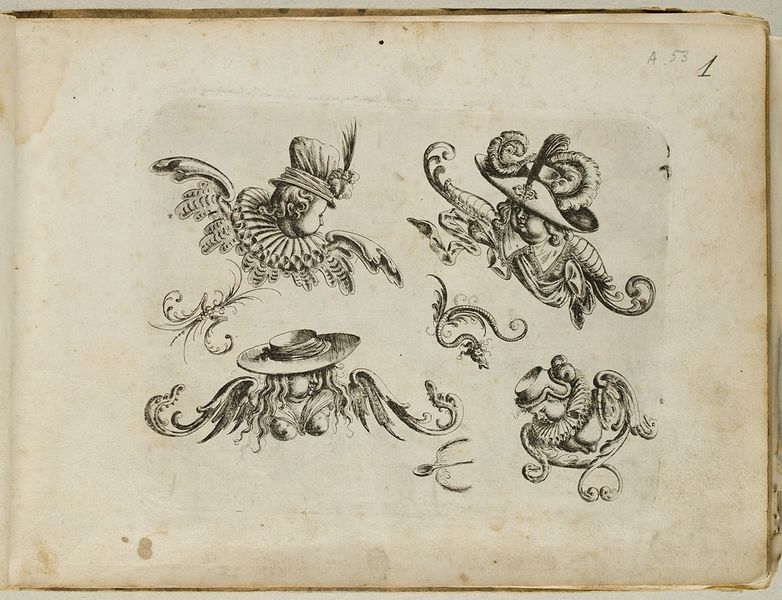
Titel: Die vier Stände, Blatt aus dem 'Neuw Grotteßken Buch'
Künstler: Christoph Jamnitzer
Standort: Hamburg
Institution: Museum für Kunst und Gewerbe Hamburg
Schlagwörter: feder, flügel, kopf, hut, hüte, köpfe, schwarz, skizze, weiss, zeichnung, mode, ornament, gesichter, federn, gesicht, kleidung, haare, locken, engel, kopfbedeckung, papier, grafik, graphik, schichten, linien, löffel, dekor, ornamente, fotografie, photographie, druck, druckgraphik, druckgrafik, schraffur, radierung, stich, putten, kupferstich, groteske, verziehrung, rocaille, gerippt, kinderkopf, knorpelwerk, reproduktionen, 1, druckerzeugnisse, soziale gruppen, ständegesellschaft, ornamentstich, vorlageblätter